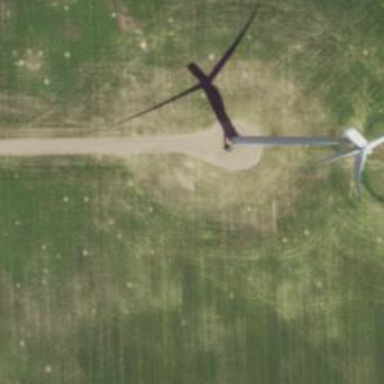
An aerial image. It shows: Wind generator using wind turbines of horizontal axis.